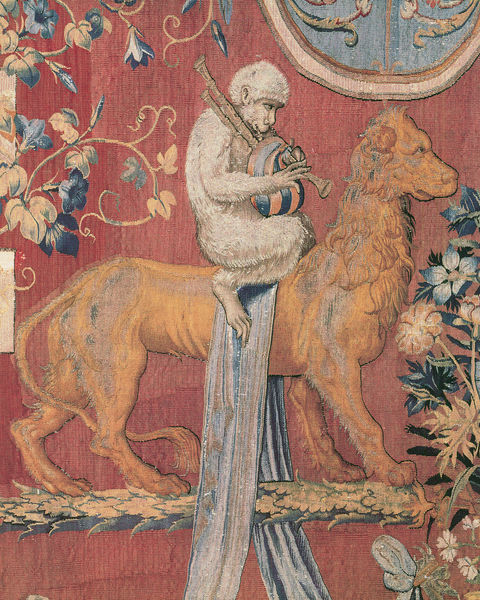
Titel: Die Tapiserien von Sigismund Augustus: Groteske Tapiserie mit Monogram SA über einem Globus
Künstler: Cornelis Floris
Standort: Herstellungsort: Brüssel (EU - B)
Schlagwörter: blau, blätter, gemälde, weiß, gelb, ausschnitt, blume, blumen, bunt, frankreich, orange, profil, rücken, blüte, blüten, hund, rot, tier, tiere, tuch, ornament, teppich, band, bild, instrument, ast, gold, stoff, adel, blatt, musik, pflanze, pflanzen, affe, ranken, fell, mähne, reiten, ritt, schwanz, wein, gobelin, spielen, wandteppich, musikinstrument, musizieren, ornamente, streifen, buch, seil, illustration, schmetterling, ranke, wappen, pfote, mittelalter, schreiten, tapisserie, löwe, lilien, dudelsack, pfeifen, wandbehang, motte, royal, weberei, geknüpft, affee, dudeln, webereei